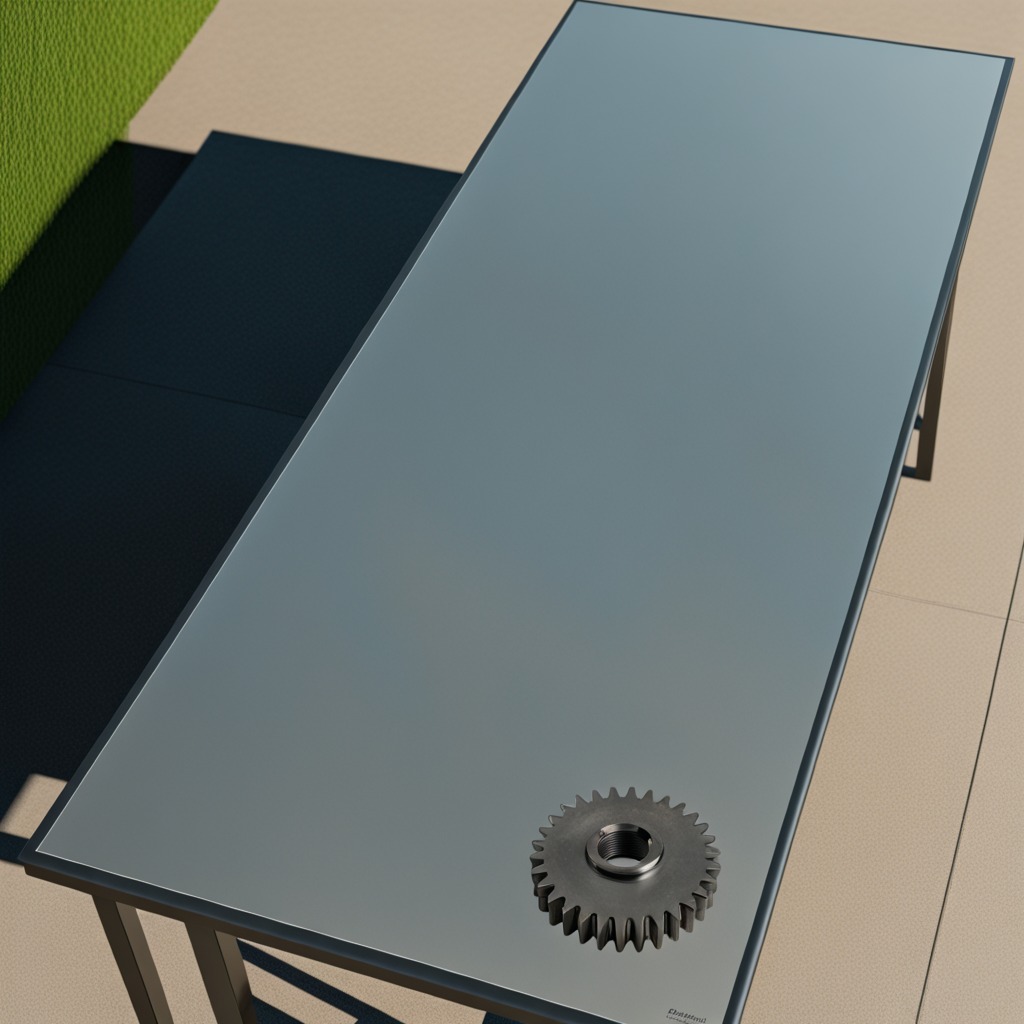
A steel gear with teeth is lying on a clean utility table in a temporary outdoor tool station afternoon light present textured surface.